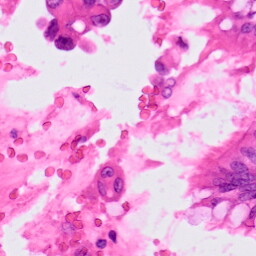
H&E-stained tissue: Lung